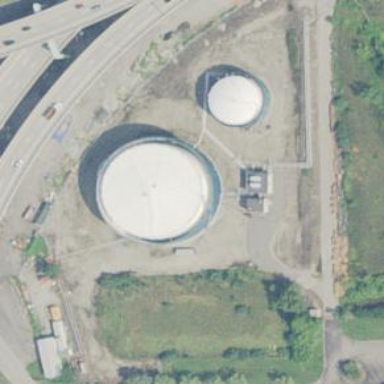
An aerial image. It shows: Industrial building housing storage tank.